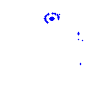
Particle: electron